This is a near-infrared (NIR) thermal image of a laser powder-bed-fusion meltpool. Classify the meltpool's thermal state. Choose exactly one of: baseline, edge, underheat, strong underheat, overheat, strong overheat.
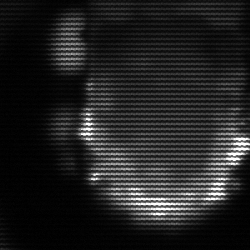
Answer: baseline